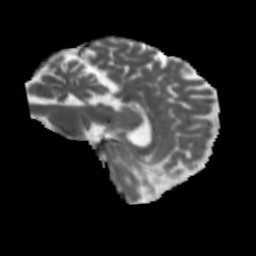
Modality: MD
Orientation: sagittal
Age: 46
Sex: female
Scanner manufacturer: siemens
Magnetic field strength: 3 T
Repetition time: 5.47 s
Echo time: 0.0854 s